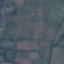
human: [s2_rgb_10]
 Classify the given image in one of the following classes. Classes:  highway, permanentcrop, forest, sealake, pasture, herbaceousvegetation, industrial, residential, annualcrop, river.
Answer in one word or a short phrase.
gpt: Pasture